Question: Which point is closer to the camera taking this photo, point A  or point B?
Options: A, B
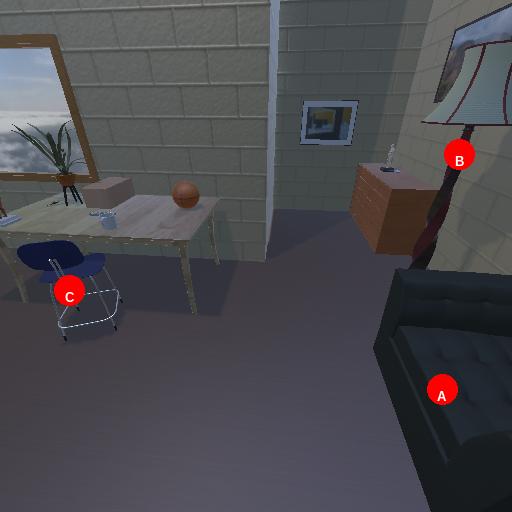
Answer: A